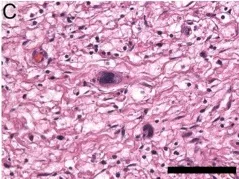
Histopathological analysis and copy number variation (CNV) profile. Histopathological analysis: H&E stained sections. And nuclear atypia Necrosis and increased mitotic activity were absent.
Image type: pathology (h&e)